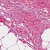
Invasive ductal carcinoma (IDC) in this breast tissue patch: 0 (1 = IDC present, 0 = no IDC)